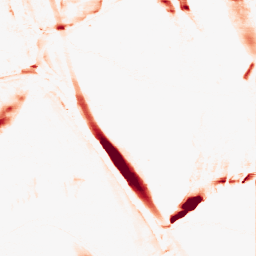
Category: morphological
Decomposition family: morphological_ellipse
Decomposition parameters: operation: opening
width: 5
height: 30
Upsampling method: cubic_mitchell
Upsampling parameters: scale: 8
Upsampling scale: 8